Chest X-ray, AP view. Patient: 52 years old, sex M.
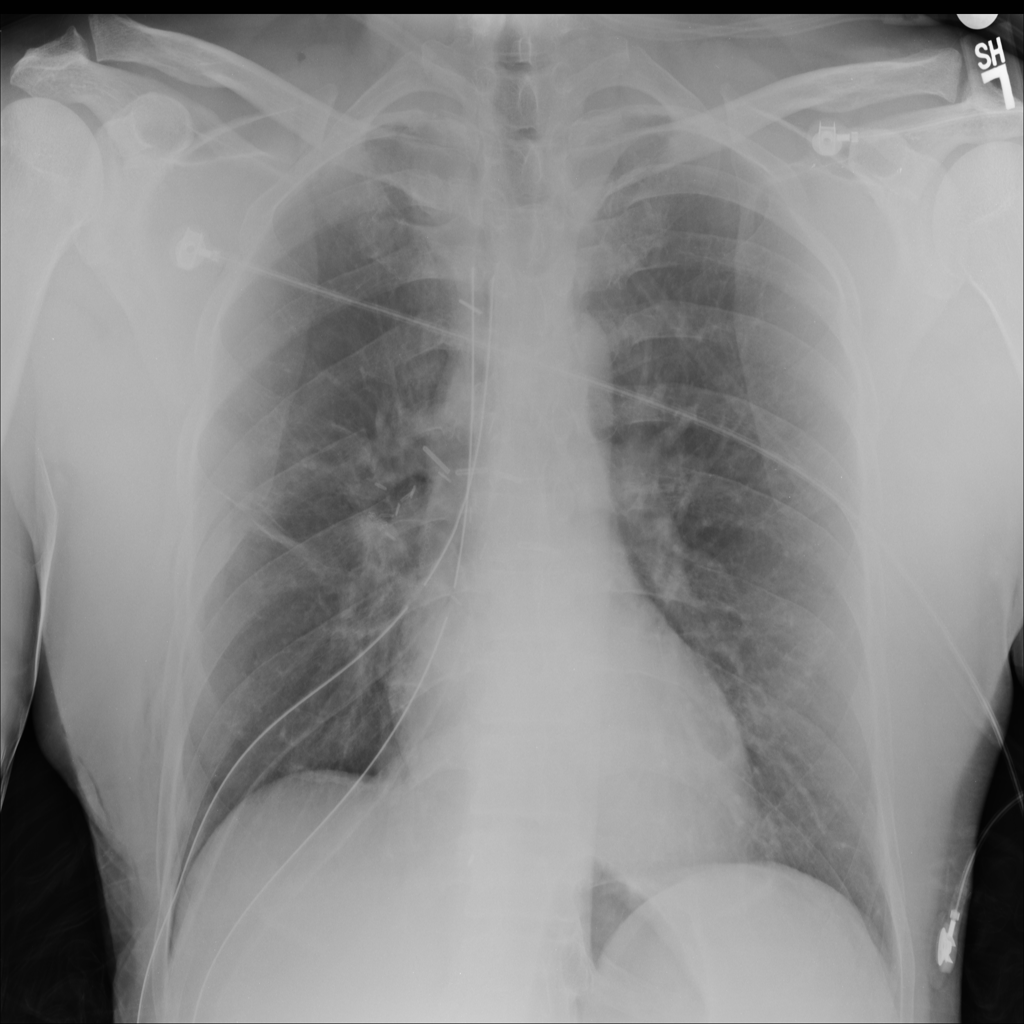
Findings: Atelectasis